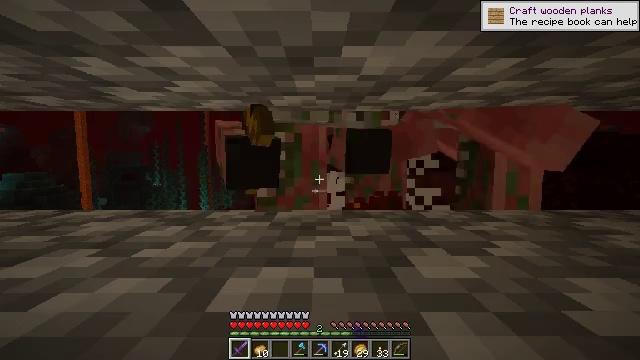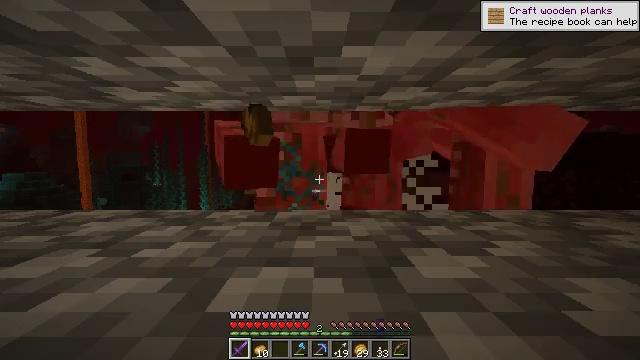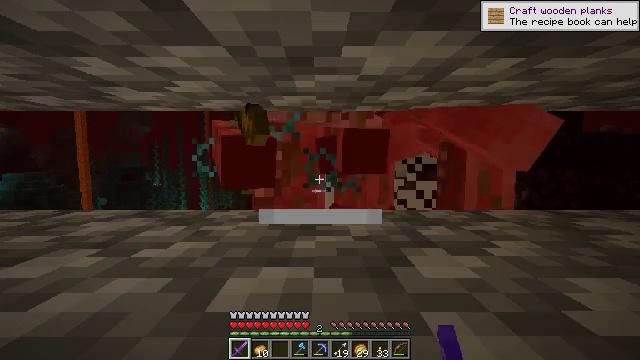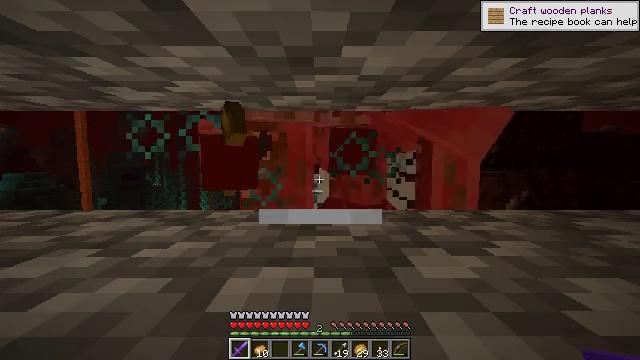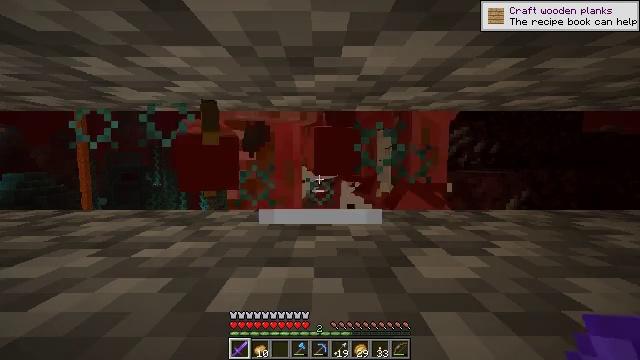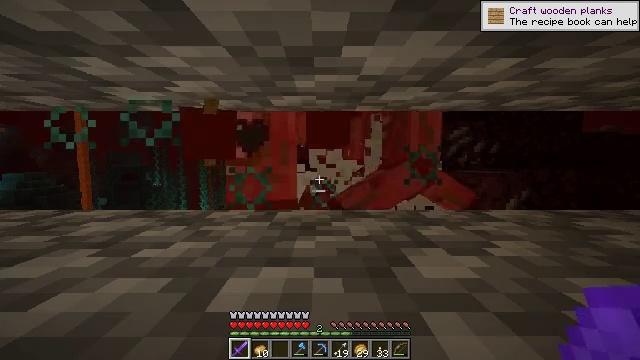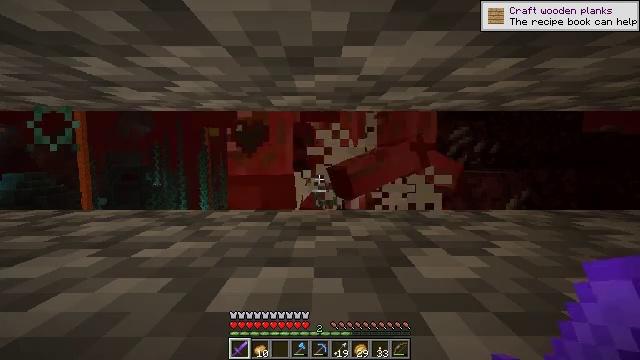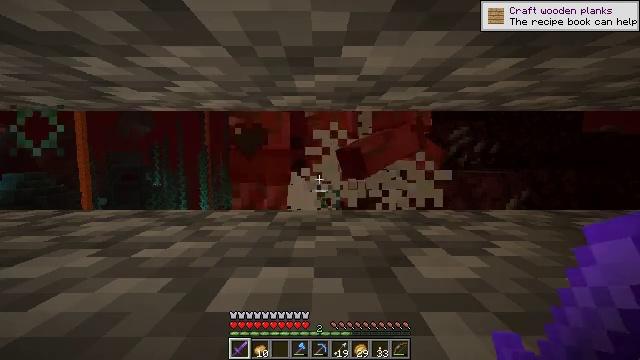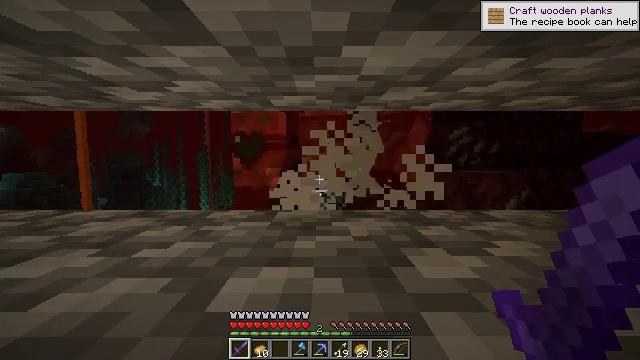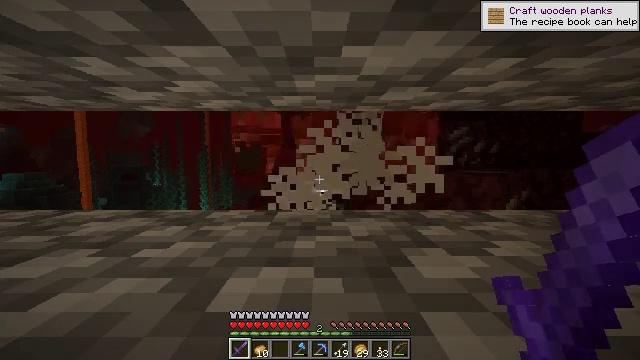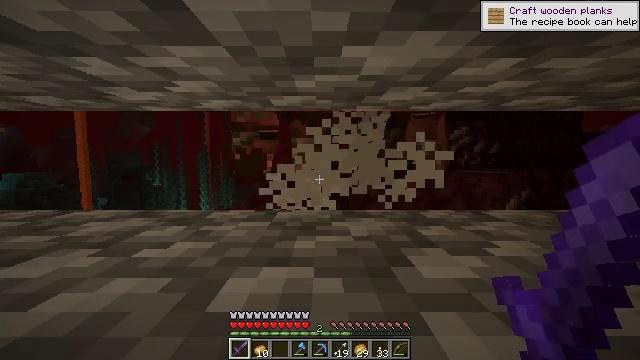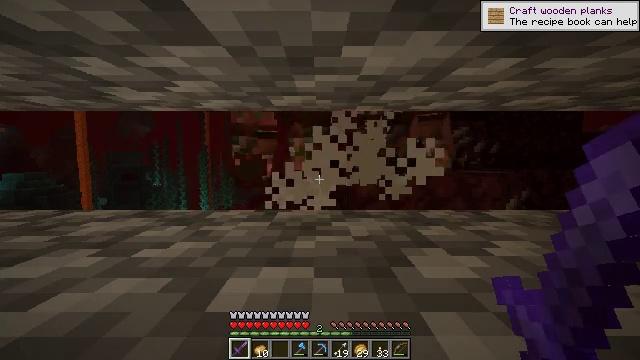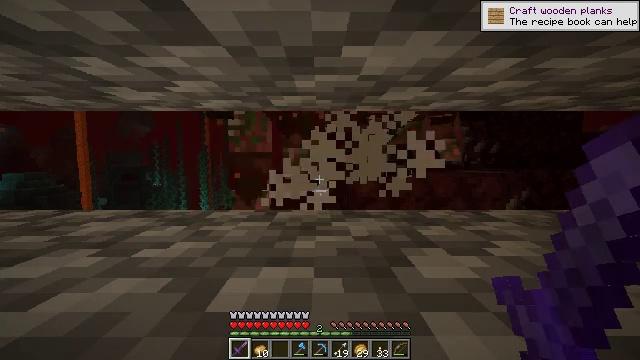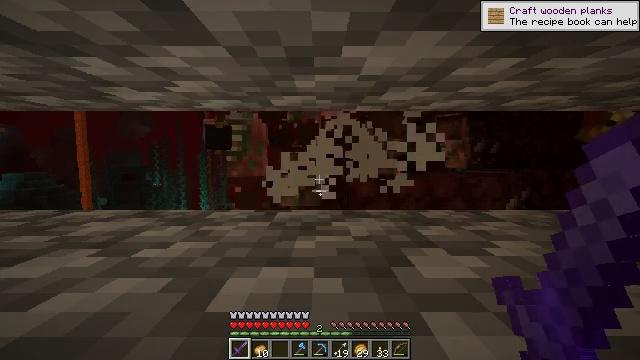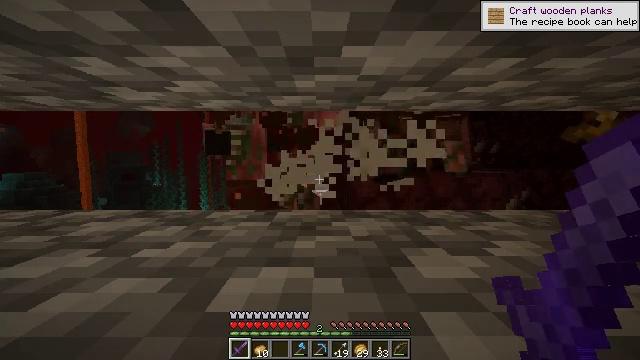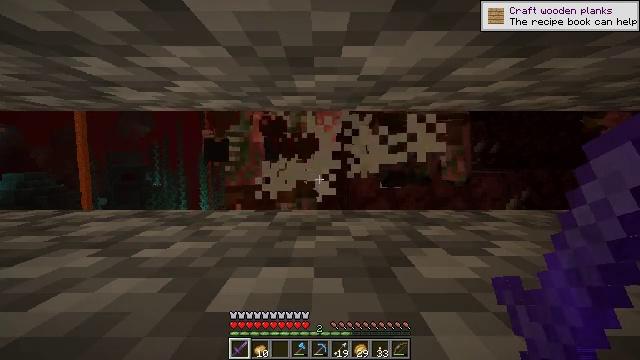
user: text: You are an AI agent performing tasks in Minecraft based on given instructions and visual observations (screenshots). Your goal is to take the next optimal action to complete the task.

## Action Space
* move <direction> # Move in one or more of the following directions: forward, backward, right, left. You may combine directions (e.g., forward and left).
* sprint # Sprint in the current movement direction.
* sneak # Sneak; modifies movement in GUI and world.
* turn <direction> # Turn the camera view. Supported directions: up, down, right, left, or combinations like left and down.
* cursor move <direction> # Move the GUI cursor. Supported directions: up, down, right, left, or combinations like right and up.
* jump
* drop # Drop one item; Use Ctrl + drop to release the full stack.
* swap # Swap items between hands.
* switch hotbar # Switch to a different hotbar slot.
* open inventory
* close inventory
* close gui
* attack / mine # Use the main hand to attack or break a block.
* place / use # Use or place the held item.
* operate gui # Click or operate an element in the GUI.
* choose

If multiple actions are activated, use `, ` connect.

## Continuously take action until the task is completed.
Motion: motion action
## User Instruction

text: Kill a zombified piglin.
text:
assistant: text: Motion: no_op
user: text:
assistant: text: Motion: no_op
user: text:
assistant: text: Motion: no_op
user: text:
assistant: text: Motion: no_op
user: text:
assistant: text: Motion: no_op
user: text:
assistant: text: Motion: no_op
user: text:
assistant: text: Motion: no_op
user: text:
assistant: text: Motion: no_op
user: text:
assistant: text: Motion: no_op
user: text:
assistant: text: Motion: no_op
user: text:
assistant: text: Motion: no_op
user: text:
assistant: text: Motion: no_op
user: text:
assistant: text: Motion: no_op
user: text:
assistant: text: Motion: no_op
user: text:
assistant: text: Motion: no_op
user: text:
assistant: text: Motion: no_op
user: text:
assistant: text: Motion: no_op
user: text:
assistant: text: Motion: no_op
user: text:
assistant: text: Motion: no_op
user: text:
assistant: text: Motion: no_op
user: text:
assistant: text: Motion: no_op
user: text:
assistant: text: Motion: no_op
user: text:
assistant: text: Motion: no_op
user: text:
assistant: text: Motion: no_op
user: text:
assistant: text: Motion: no_op
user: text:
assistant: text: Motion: no_op
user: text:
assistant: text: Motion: attack / mine
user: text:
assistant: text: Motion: attack / mine
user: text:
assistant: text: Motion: attack / mine
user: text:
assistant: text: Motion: no_op